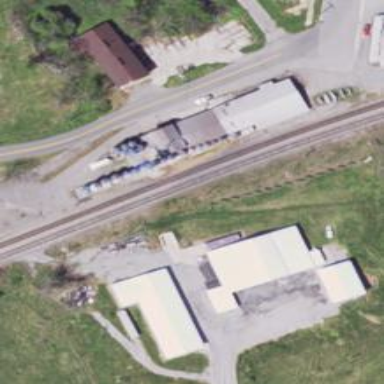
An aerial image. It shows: Railway siding for service.